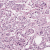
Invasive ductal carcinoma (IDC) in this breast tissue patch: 1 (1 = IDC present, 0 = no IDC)